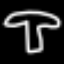
Label: mushroom